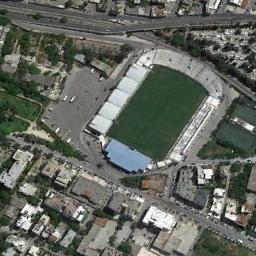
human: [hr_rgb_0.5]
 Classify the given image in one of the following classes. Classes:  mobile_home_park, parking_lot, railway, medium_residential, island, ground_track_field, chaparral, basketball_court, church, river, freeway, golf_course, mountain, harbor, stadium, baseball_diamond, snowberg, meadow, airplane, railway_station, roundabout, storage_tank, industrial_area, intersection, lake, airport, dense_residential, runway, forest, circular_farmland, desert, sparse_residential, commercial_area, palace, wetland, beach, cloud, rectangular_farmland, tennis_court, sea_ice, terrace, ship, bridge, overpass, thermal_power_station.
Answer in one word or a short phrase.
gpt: stadium